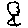
Label: tree